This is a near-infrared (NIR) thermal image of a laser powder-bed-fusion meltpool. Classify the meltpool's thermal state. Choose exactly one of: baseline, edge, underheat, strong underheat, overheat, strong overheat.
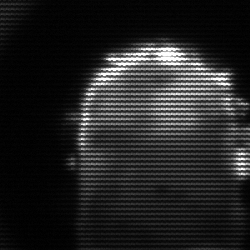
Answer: baseline